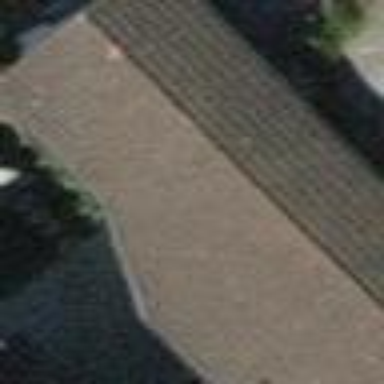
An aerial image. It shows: Garage building.